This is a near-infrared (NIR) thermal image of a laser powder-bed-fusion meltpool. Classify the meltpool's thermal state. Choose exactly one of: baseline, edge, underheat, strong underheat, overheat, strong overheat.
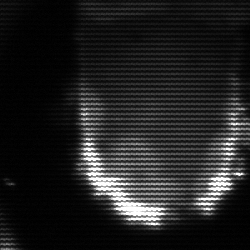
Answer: baseline